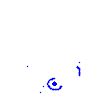
Particle: pion